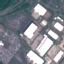
Label: Industrial